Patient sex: M
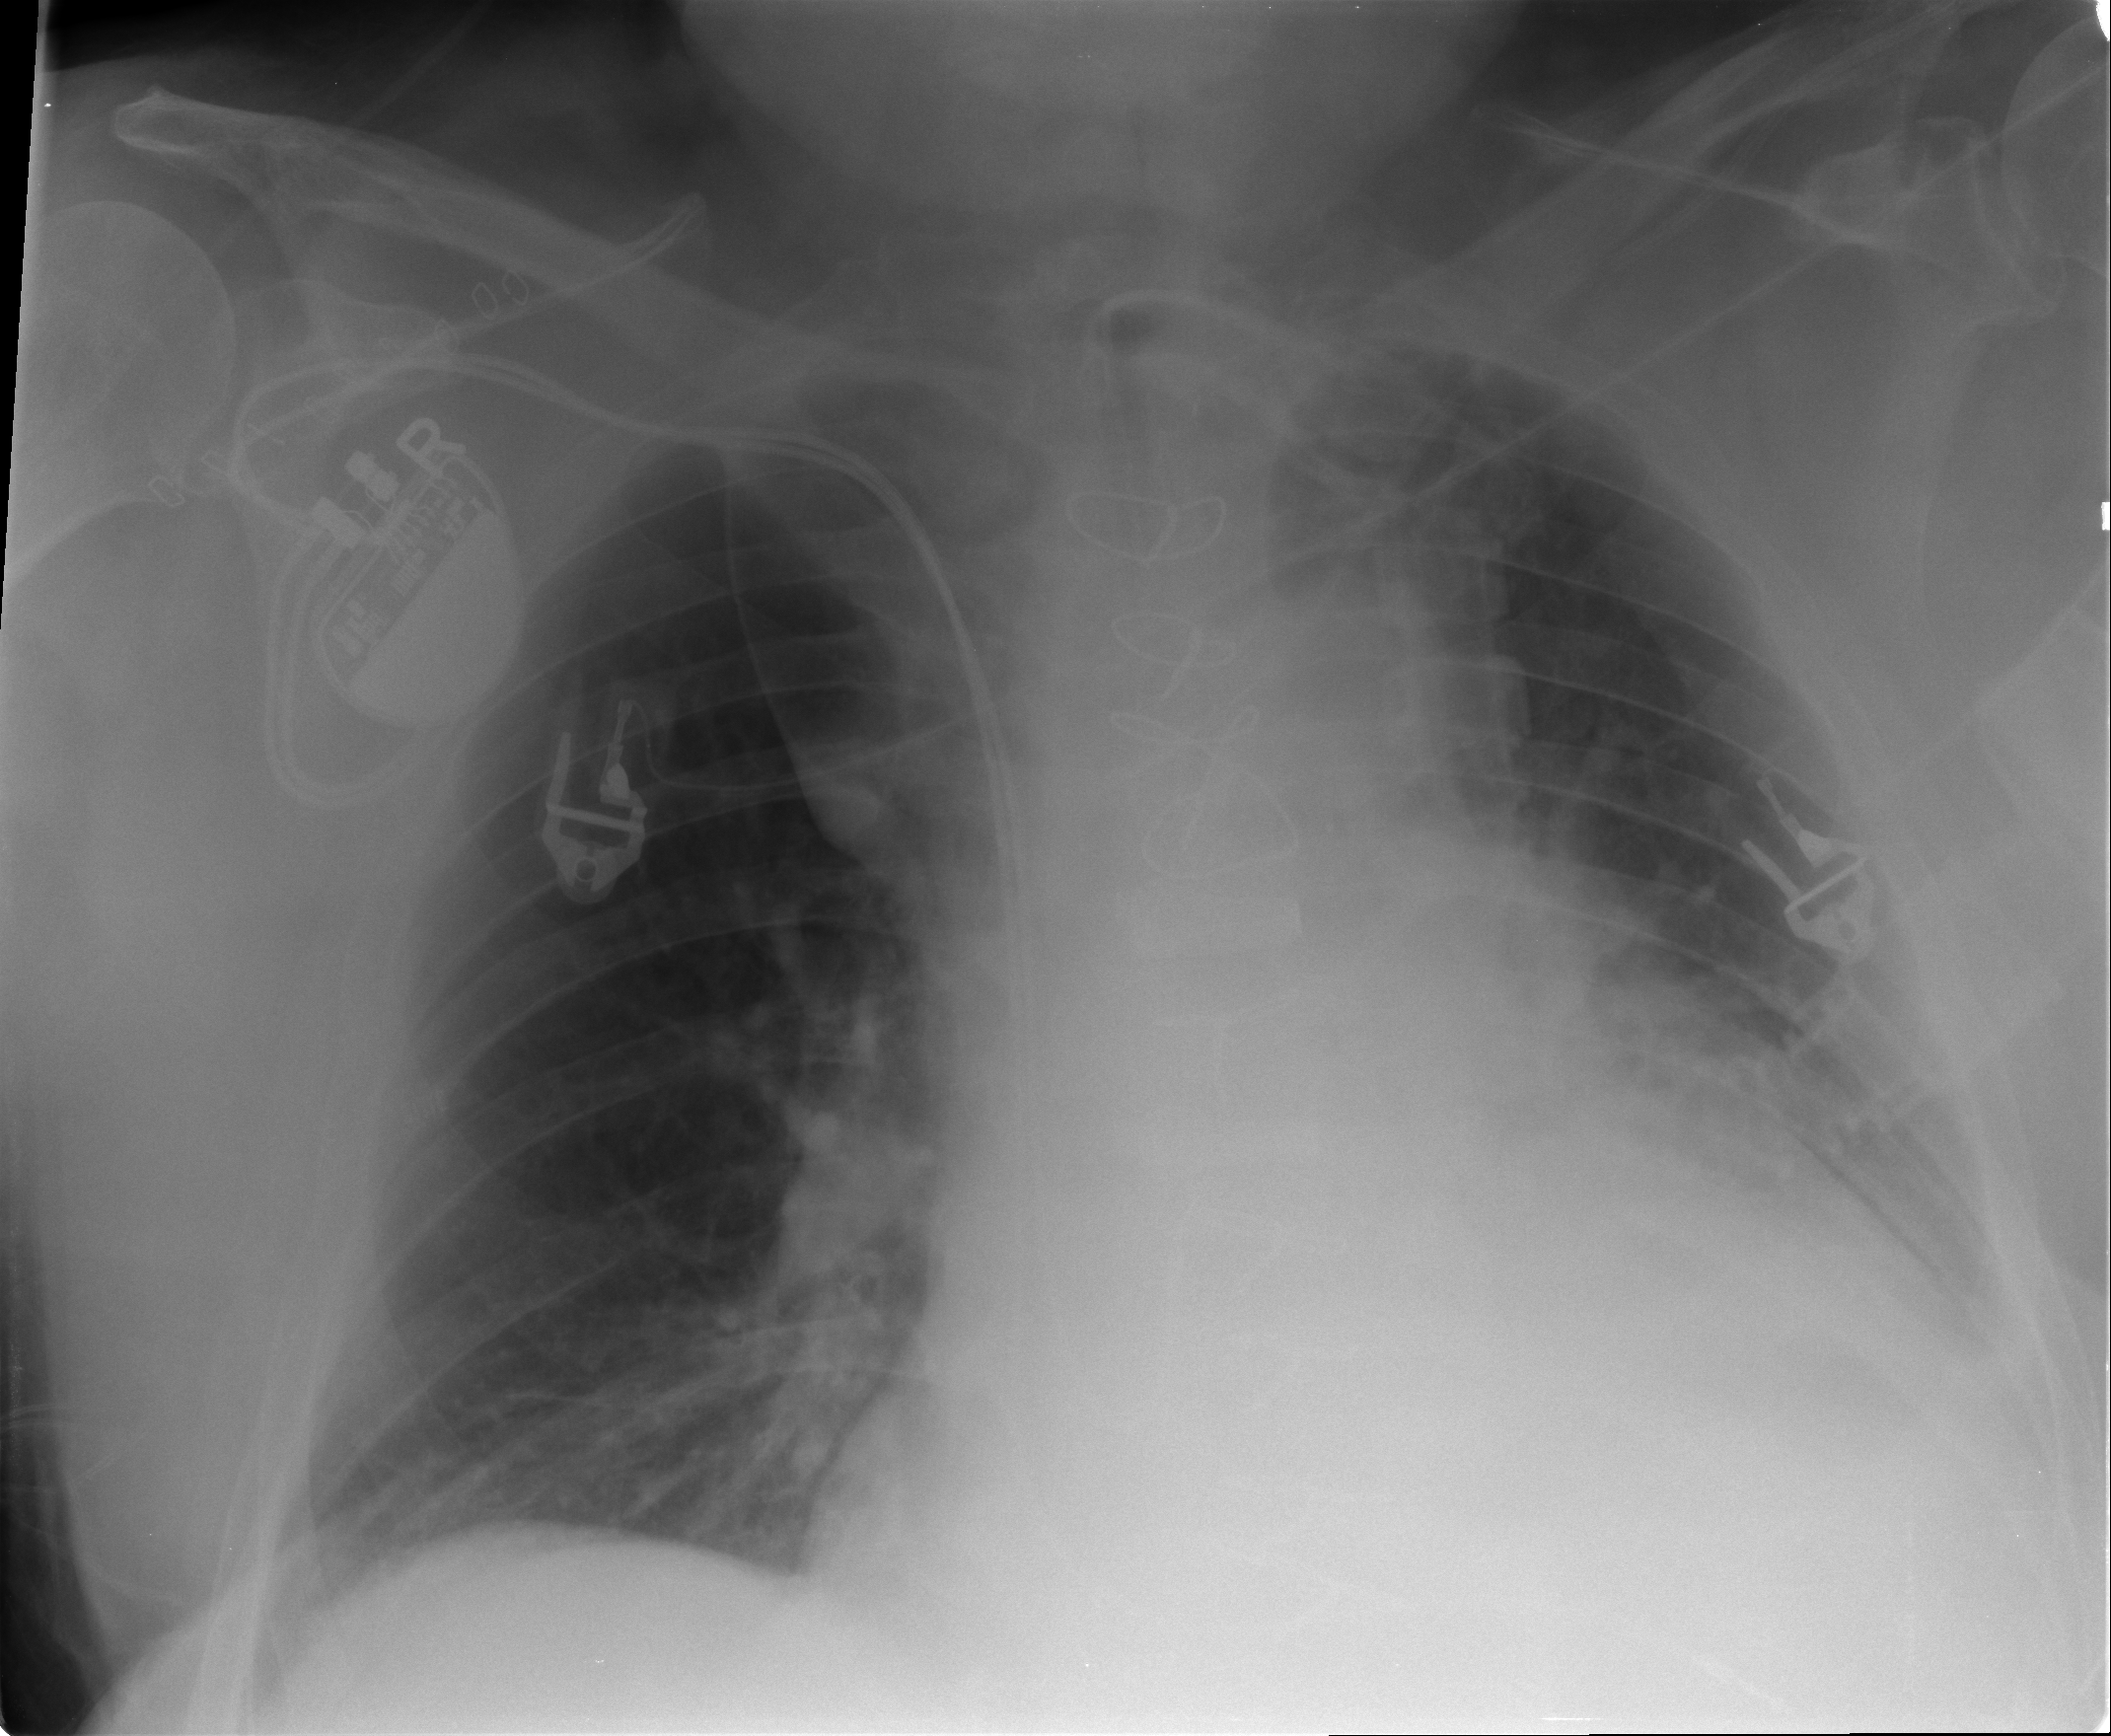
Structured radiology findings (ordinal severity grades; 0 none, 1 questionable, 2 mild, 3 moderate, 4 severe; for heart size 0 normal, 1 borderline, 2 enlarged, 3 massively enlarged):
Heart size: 2
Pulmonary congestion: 0
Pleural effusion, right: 1
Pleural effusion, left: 2
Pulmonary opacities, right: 0
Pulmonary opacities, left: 1
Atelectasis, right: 2
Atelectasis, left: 2